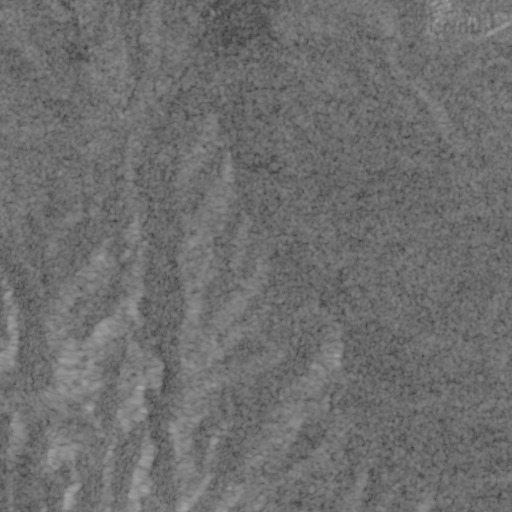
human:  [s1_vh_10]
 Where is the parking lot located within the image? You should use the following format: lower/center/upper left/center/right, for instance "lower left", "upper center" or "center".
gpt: The parking lot is located in the upper left of the image.
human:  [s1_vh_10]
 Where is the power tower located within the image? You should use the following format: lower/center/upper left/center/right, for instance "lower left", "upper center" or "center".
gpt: The power tower is located in the upper left of the image.
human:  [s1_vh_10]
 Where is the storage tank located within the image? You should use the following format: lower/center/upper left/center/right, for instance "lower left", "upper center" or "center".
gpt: The storage tank is located in the upper left of the image.
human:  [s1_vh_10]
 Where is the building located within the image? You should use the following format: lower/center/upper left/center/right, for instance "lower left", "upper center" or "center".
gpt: The building is located in the upper left of the image.
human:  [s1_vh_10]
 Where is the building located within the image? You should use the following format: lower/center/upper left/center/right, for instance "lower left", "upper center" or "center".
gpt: The building is located in the upper right of the image.
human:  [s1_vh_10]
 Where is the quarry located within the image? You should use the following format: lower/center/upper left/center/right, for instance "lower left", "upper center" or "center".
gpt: There is no quarry in the image.

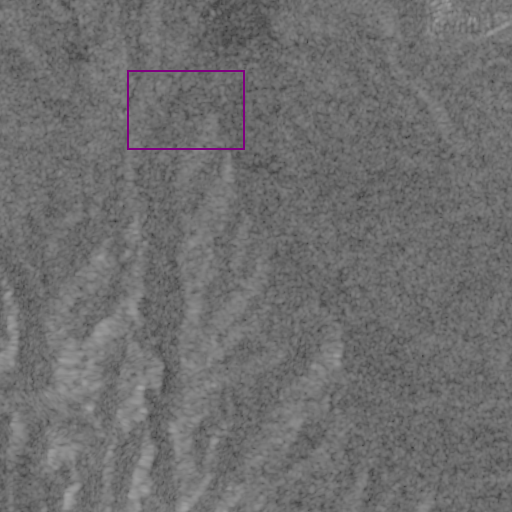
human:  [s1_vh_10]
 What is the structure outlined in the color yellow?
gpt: There is no yellow outline.
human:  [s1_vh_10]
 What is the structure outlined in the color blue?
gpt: There is no structure outlined in blue.